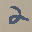
Label: 2